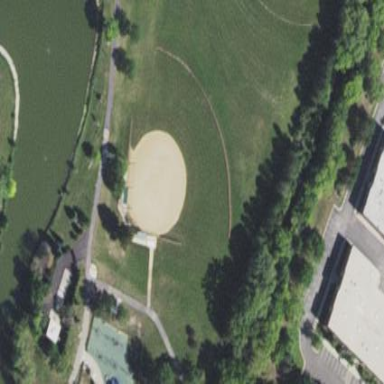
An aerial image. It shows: Baseball pitch for leisure and sports activities.